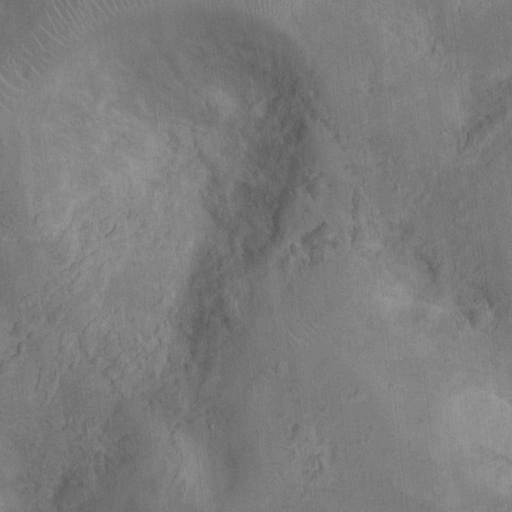
Classes present: Background